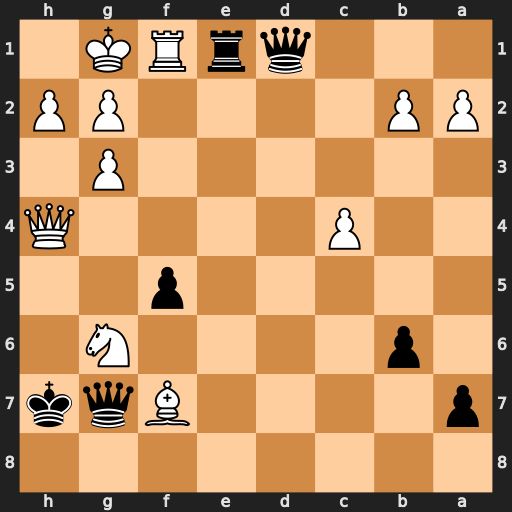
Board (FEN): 8/p4Bqk/1p4N1/5p2/2P4Q/6P1/PP4PP/3qrRK1
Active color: b
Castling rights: -
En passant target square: -
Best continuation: Qh6 Nf8+ Kg7